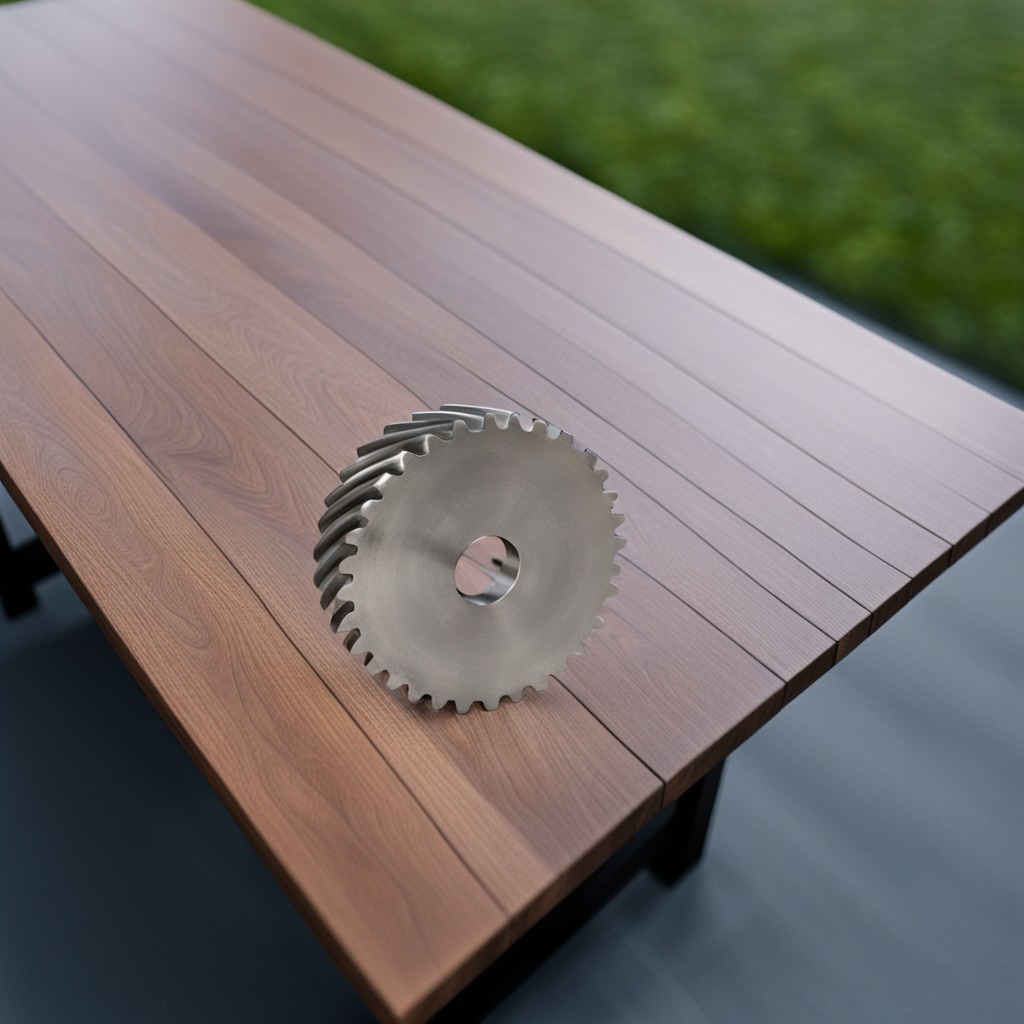
A steel gear with teeth is lying on a table.